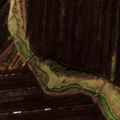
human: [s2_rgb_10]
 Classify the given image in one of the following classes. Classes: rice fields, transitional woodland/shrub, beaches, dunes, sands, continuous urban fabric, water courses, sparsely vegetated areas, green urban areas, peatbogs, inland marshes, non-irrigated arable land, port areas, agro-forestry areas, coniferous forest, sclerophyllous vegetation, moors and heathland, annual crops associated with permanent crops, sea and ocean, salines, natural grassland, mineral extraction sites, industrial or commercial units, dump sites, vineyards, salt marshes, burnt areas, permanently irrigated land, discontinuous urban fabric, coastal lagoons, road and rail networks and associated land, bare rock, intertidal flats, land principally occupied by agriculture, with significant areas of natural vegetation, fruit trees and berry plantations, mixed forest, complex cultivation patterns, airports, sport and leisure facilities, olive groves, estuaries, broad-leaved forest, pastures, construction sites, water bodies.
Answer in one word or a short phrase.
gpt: land principally occupied by agriculture, with significant areas of natural vegetation, mixed forest, peatbogs